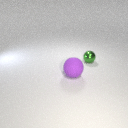
small green metal sphere behind large purple rubber sphere